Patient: sex M, age 61
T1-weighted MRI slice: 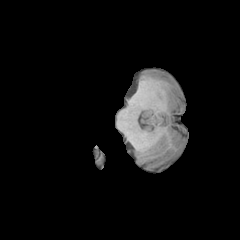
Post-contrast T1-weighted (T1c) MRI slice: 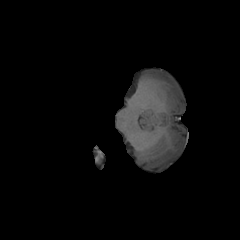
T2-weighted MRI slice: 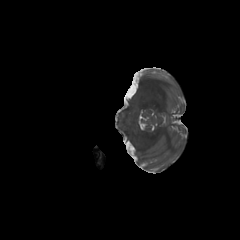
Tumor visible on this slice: no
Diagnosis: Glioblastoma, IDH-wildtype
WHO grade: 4